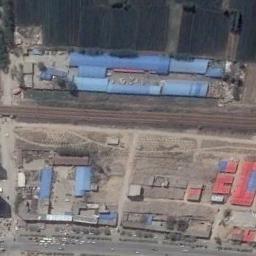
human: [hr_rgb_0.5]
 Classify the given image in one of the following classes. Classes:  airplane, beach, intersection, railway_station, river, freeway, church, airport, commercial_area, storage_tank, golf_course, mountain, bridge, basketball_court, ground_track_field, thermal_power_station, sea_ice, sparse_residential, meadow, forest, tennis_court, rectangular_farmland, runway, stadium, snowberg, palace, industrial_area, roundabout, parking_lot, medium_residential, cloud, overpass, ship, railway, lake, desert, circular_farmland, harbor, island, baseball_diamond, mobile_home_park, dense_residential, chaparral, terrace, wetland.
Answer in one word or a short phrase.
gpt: railway